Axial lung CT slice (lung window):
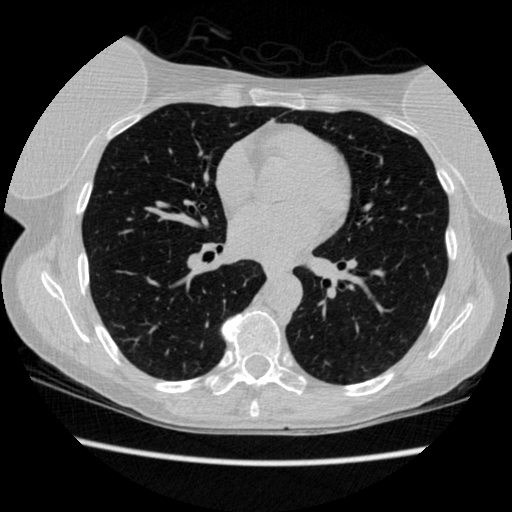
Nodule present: no